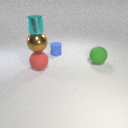
small blue rubber cylinder behind large green rubber sphere